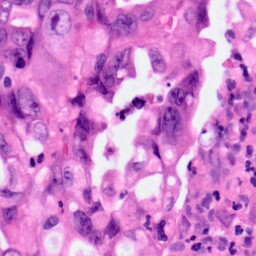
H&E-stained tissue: Pancreatic